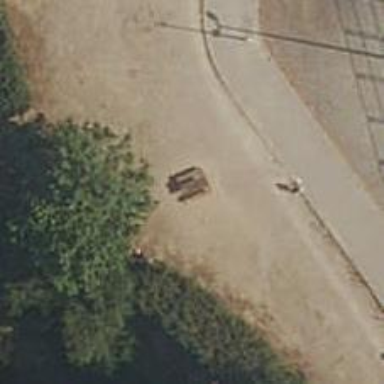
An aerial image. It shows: Picnic table located in leisure land area.